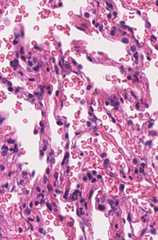
Tumor epithelial tissue: no
Tumor-associated stroma tissue: no
Normal tissue: yes